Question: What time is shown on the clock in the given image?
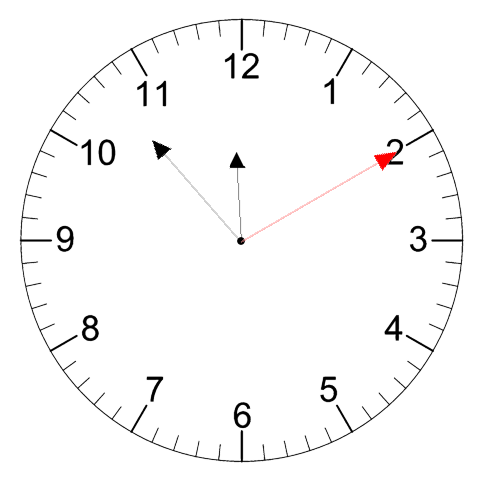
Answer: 11:53:10